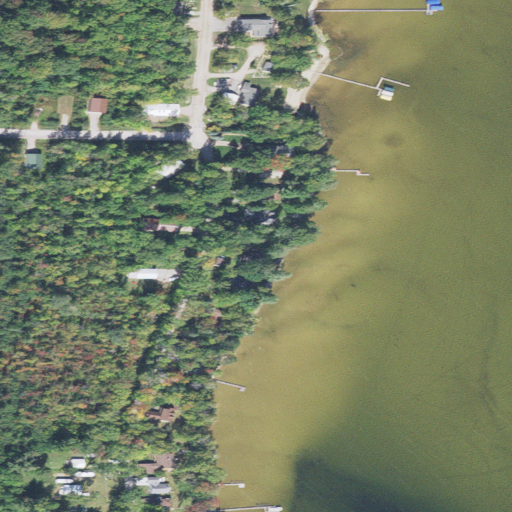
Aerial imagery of beach in Michigan named Silver Strand Beach containing open water, woody wetlands, open development, evergreen forest, low intensity development, medium intensity development, deciduous forest, mixed forest, and herbaceous wetlands